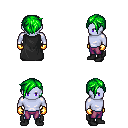
a pixel art fantasy rpg character, male body template, dark elf, purple skin, black cape, magenta pants, green pixie cut hairstyle, gold gloves, black shoes, four views (front, back, left, right), 2x2 character sprite sheet, small pixel art, hard edges, no anti-aliasing